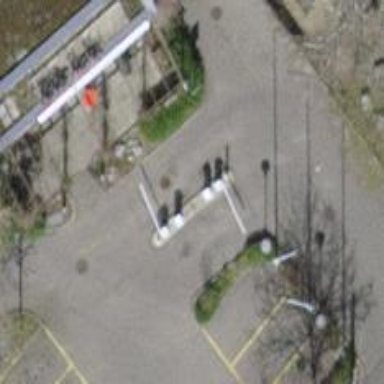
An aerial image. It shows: Lift gate barrier.